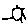
Label: sun